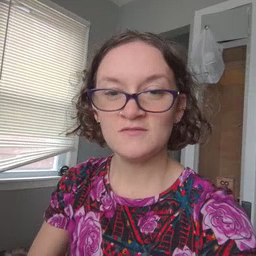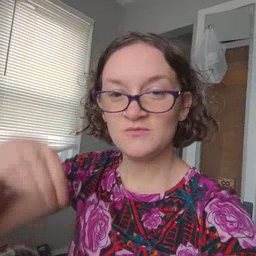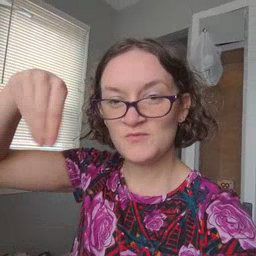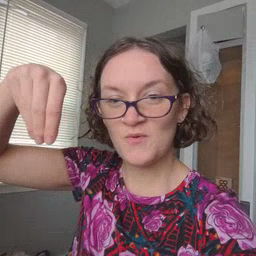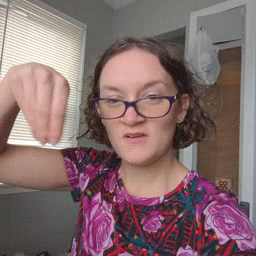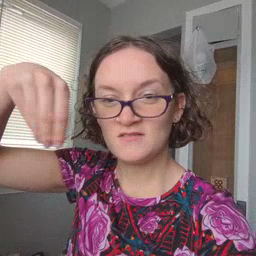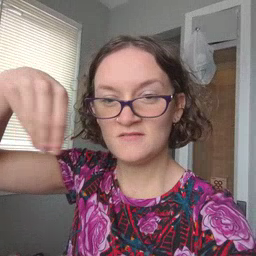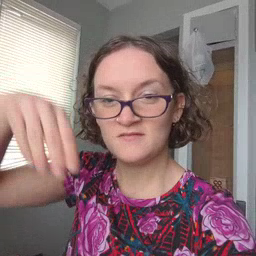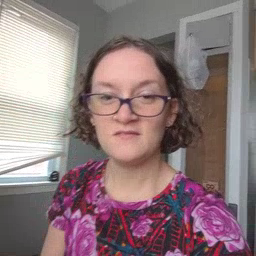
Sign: store